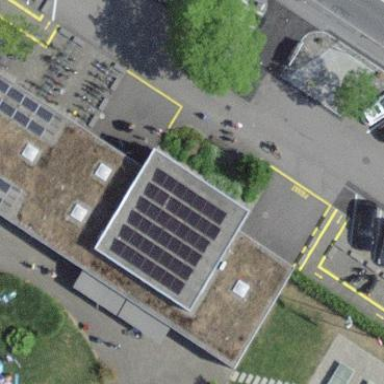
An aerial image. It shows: Solar power generator.